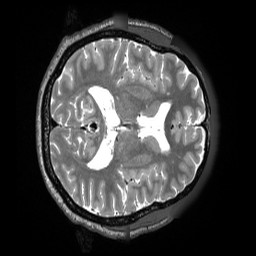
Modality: T2w
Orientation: axial
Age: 52
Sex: male